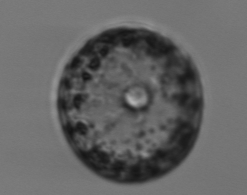
Label: Coscinodiscus